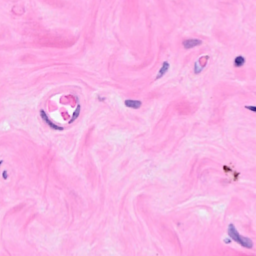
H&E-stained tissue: Breast